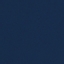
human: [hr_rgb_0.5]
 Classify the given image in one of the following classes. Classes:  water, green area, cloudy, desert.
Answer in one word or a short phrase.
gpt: water